Question: I am really struggling with how to read and store my data from the firebase real-time database.
This is what my database looks like:

'''
text json
{
"Live": {
"Today": {
"121321": {
"title": "rnd",
"description": "blah blah blah",
"stamp": 1111
},
"121441": {
"title": "arnd",
"description": "blh blah blah",
"stamp": 134
}
},
"Tomorrow": {
"143821": {
"title": "brnd",
"description": "blh blah blah",
"stamp": 1134
}
},
"ThisWeek": {
"18934": {
"title": "drnd",
"description": "blh blh blah blah blah",
"stamp": 237812
},
"323123": {
"title": "crnd",
"description": "blh blh blah blah",
"stamp": 138921
}
}
}
}
'''
I have highlighted what I call events in green. Events have a title, description, and stamp. I then have an outer nest of today, tomorrow, and this week. Today, tomorrow, and this week are each separate dictionaries that hold any number of events.
I have created a class in a separate swift file:
'''
class Event: NSObject {
var EventTitle: String?
var EventDescription: String?
var EventStamp: Int?
}
'''
I want to have three arrays. The first array will have all events for "today", the second will have all events for "tomorrow" and the third will have all events for "this week". I will eventually need to sort the events in each array by stamp. However, I am stuck on how to convert the firebase datasnapshots into events and then put all events into an array.
My code so far
'''
//declaring empty arrays to fill later
var todayEvents = [Event]()
var tomorrowEvents = [Event]()
var thisweekEvents = [Event]()
//Getting snapshots
ref?.child(".../LiveEvents").observeSingleEvent(of: .value, with: { (snapshot) in
let todaysnap = snapshot.childSnapshot(forPath: "Today")
let tomorrowsnap = snapshot.childSnapshot(forPath: "Tomorrow")
let thisweeksnap = snapshot.childSnapshot(forPath: "ThisWeek")
//need to assign data to events and to arrays Today, Tomorrow, Thisweek
})
'''
When I try to print my snap data I get an optional value and if I try to assign variable using as string then I get an error like
"Cannot convert value of type 'DataSnapshot' to type 'Int' in coercion."
I have looked at other answers, but I believe my situation is different since I have double nested data and I want to assign to different arrays. I'm using swift 4
Thank you
---If I do
print(todaysnap) I get
'''
Snap (Today) {
121321 = {
title = rnd;
description = blah blah blah;
stamp = 1111
};
121441 = {
title = arnd;
description = blh blah blah;
stamp = 134
};
'''
}
Doing print(todaysnap.value) gives me the same thing except the type is "Optional" instead of "Snap (Today)"
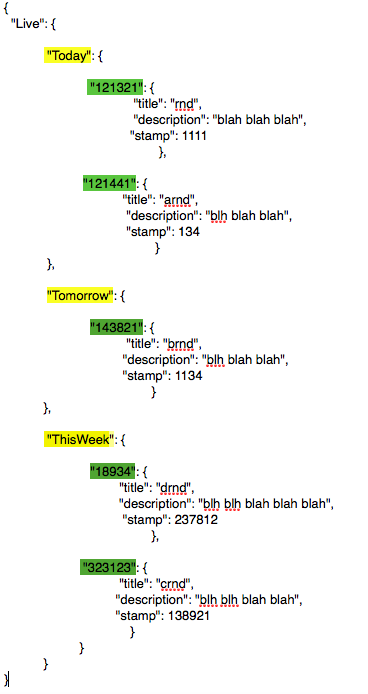
Answer: Here's the complete code to read all of the data in the Live node, and put Today, Tomorrow and ThisWeek events into separate array's
'''
var todayArray = [String]()
var tomorrowArray = [String]()
var thisWeekArray = [String]()
let liveRef = self.ref.child("Live")
liveRef.observeSingleEvent(of: .value, with: { snapshot in
let todaySnap = snapshot.childSnapshot(forPath: "Today")
for todayChild in todaySnap.children {
let todayChildSnap = todayChild as! DataSnapshot
let todayDict = todayChildSnap.value as! [String: Any]
let title = todayDict["title"] as! String
todayArray.append(title)
}
let tomorrowSnap = snapshot.childSnapshot(forPath: "Tomorrow")
for tomorrowChild in tomorrowSnap.children {
let tomorrowChildSnap = tomorrowChild as! DataSnapshot
let tomorrowDict = tomorrowChildSnap.value as! [String: Any]
let title = tomorrowDict["title"] as! String
tomorrowArray.append(title)
}
let thisWeekSnap = snapshot.childSnapshot(forPath: "ThisWeek")
for thisWeekChild in thisWeekSnap.children {
let thisWeekChildSnap = thisWeekChild as! DataSnapshot
let thisWeekDict = thisWeekChildSnap.value as! [String: Any]
let title = thisWeekDict["title"] as! String
thisWeekArray.append(title)
}
print("Today")
for today in todayArray {
print(" " + today)
}
print("Tomorrow")
for tomorrow in tomorrowArray {
print(" " + tomorrow)
}
print("This Week")
thisWeekArray.map { print(" " + $0) } //gettin' all swifty here
})
'''
and the output is
'''
Today
rnd
arnd
Tomorrow
brnd
This Week
drnd
crnd
'''
However... I would probably change the stucture:
'''
Live
event_0 //generated with childByAutoId
title: "rnd"
timestamp: "20180918"
event_1
title: "brnd"
timestamp: "20180919"
'''
because you can now query on every node, pulling out today's events. Tomorrow's events or ThisWeeks event or any day or range you like.
> I'm going to uploading new data each day so today, tomorrow and this
week will be refreshed each day
and with this structure, all you would need to do is add nodes and your queries will figure out what nodes are for what periods of time.
Since your Event class doesn't do any processing and essentially just a structure to hold your data, how about a struct:
'''
struct EventStruct {
var EventTitle: String?
var EventDescription: String?
var EventStamp: Int?
}
'''
Then add the events to the array:
'''
let title = thisWeekDict["title"] as! String
let desc = thisWeekDict["desc"] as! String
let stamp = thsWeekDict["stamp"] as! String
let anEvent = Event(title: title, desc: desc, stamp: stamp)
thisWeekArray.append(anEvent)
'''
or leave it as a class and just pass the snapshot in and have the class assign the properties from the snapshot. Either way, please add error checking for nil's.